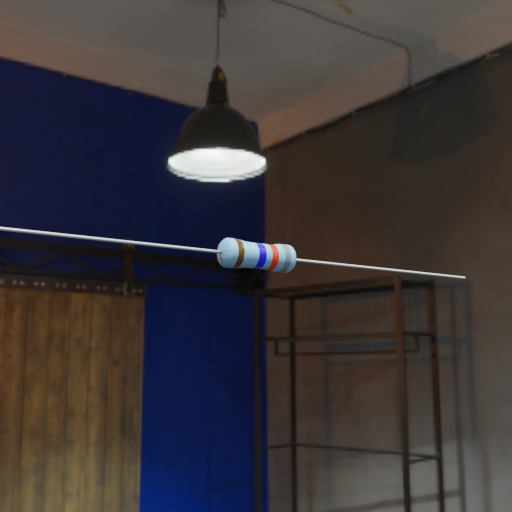
Resistor colour bands (in order): brown, blue, red, gray